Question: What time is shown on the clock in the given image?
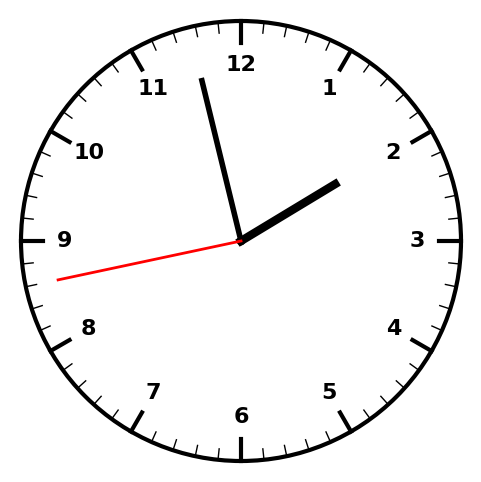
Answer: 01:57:43